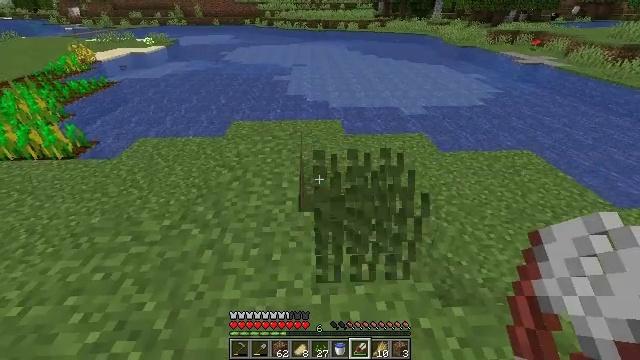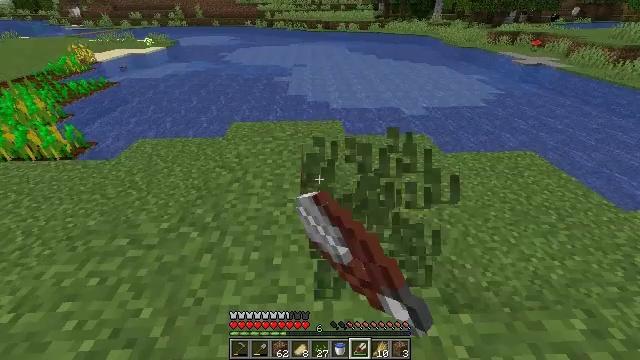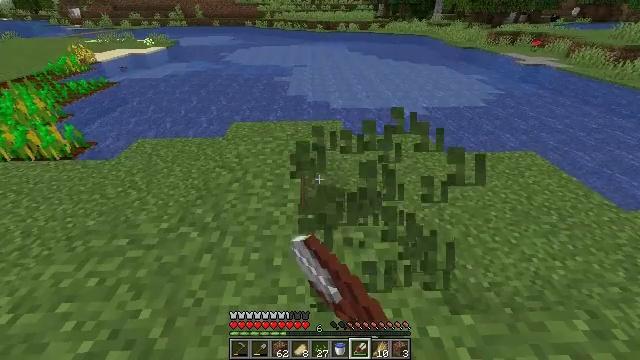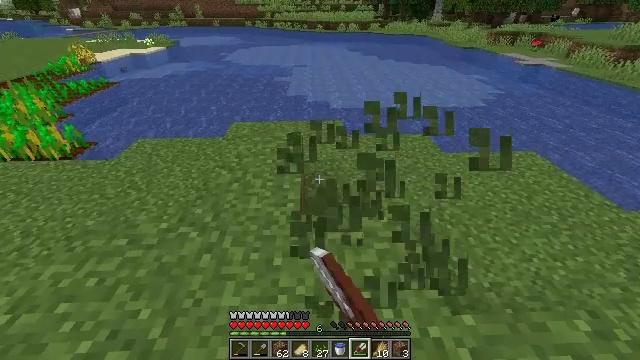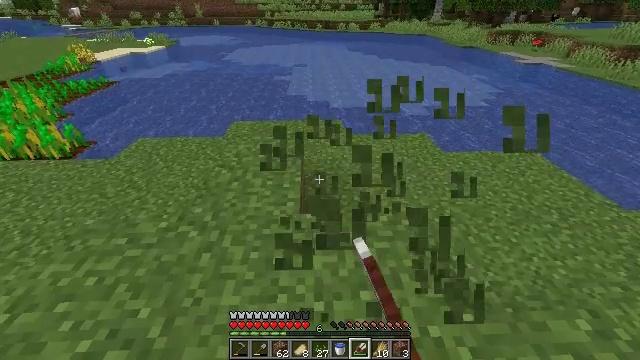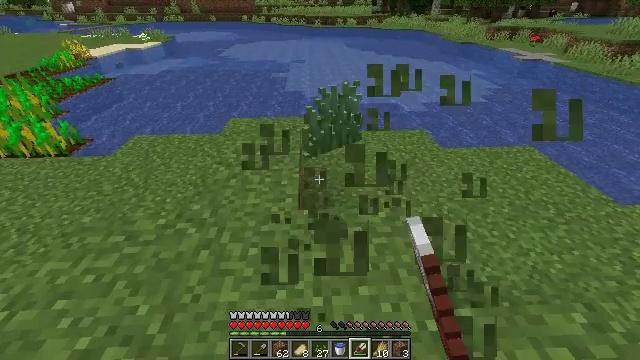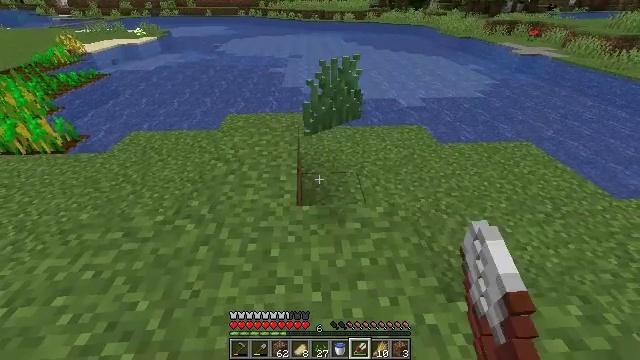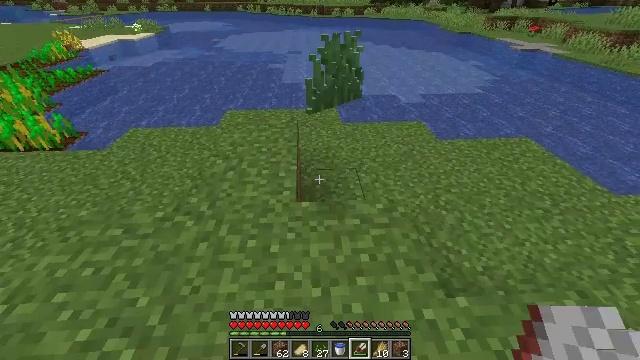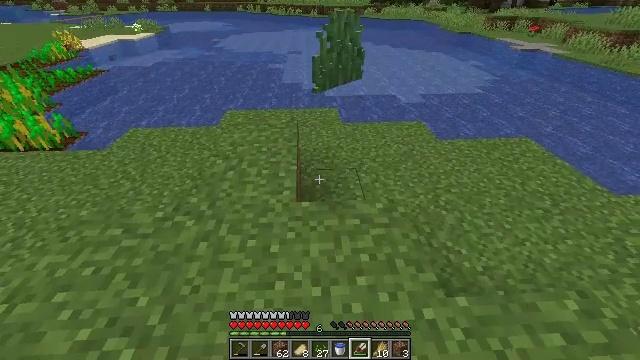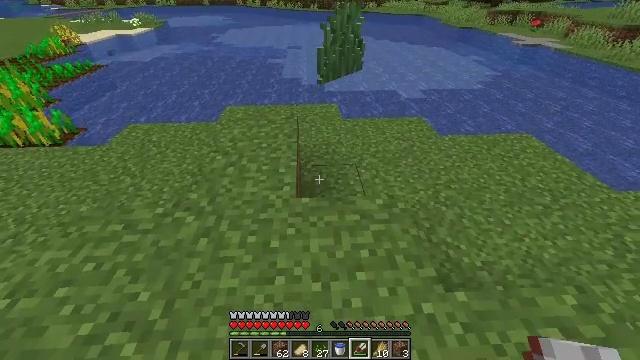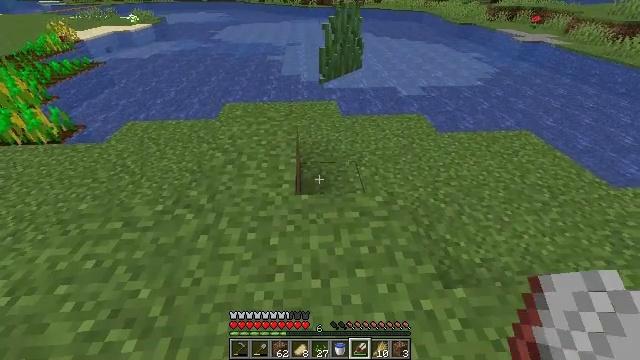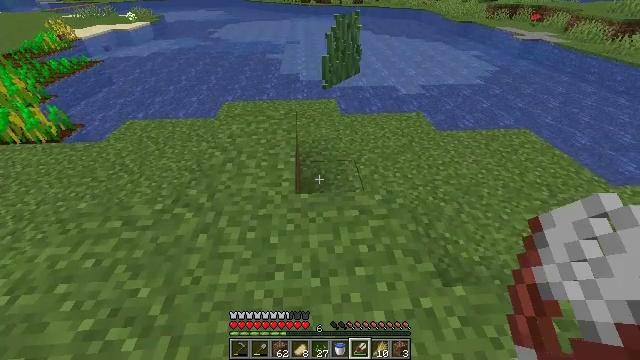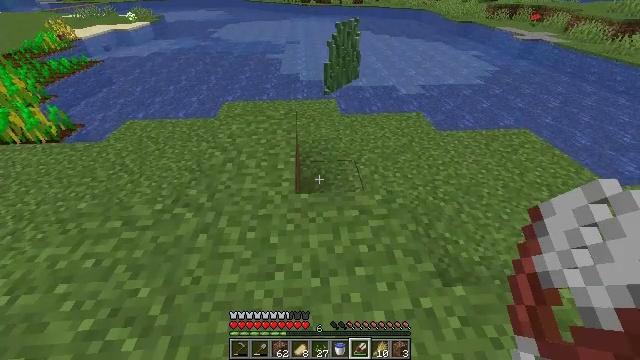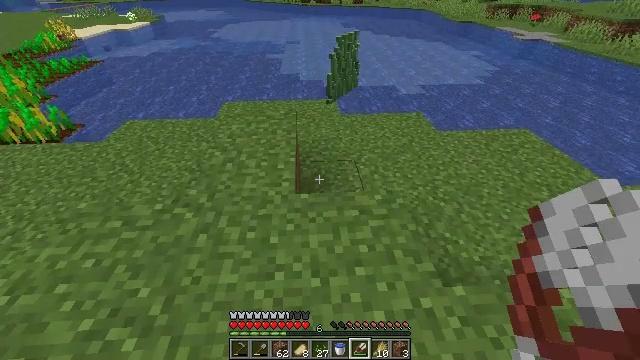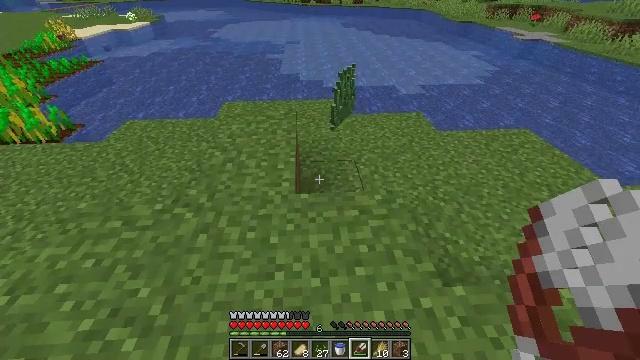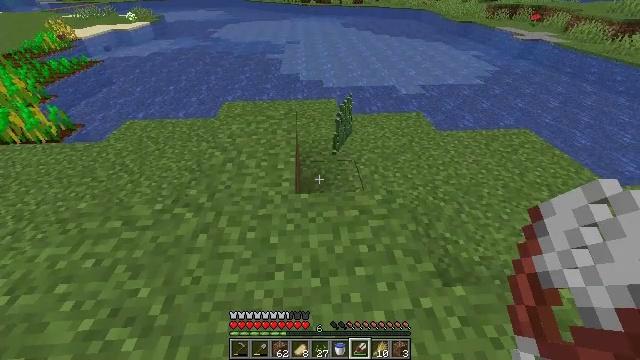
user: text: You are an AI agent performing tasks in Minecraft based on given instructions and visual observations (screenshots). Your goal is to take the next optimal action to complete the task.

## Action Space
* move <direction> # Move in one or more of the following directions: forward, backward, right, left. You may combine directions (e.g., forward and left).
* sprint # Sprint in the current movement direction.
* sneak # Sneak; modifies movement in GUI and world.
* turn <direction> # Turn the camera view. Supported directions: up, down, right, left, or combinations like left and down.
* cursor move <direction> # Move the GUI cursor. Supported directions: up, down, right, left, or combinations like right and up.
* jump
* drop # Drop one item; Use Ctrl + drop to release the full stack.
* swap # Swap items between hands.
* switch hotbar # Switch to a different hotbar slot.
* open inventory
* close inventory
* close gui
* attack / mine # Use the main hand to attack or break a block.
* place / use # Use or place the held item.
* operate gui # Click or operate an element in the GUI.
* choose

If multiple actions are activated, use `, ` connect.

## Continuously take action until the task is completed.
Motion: motion action
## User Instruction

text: Collect the grass from the surface.
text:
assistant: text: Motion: attack / mine
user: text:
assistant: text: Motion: attack / mine
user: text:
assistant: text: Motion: no_op
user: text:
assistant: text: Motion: no_op
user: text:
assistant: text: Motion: no_op
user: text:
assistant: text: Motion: no_op
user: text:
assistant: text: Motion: no_op
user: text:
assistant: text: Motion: no_op
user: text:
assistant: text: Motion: no_op
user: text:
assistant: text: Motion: no_op
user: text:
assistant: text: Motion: no_op
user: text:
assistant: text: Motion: no_op
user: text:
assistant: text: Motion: no_op
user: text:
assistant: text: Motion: no_op
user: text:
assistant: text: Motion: no_op
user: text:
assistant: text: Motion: no_op
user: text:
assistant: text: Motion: no_op
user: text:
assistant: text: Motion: move forward, turn right
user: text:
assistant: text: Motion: move forward, turn right and down
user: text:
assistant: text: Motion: move forward, turn right and down
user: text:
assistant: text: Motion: move forward, turn right and down
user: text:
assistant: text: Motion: move forward, turn down
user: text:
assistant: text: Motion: move forward, turn down
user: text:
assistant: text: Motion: no_op
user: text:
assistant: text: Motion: no_op
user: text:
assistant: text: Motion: no_op
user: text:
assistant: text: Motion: no_op
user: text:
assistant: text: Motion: move forward
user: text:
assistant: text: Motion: move forward
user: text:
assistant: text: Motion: move forward